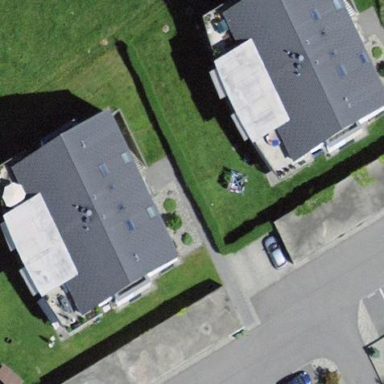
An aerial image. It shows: Residential building.